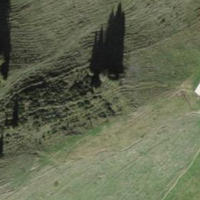
EUNIS habitat code: 23
Species observed at this site:
Silene dioica